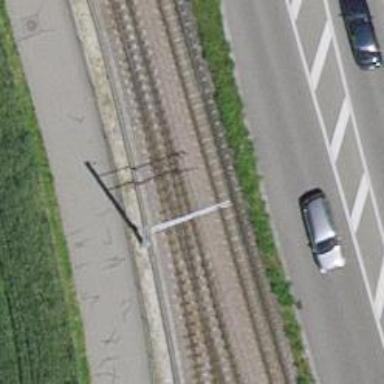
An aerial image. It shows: Railway switch.